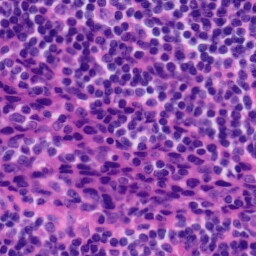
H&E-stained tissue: Tonsil